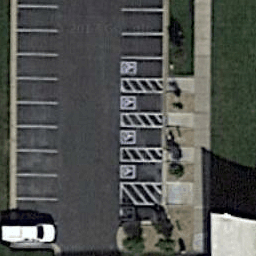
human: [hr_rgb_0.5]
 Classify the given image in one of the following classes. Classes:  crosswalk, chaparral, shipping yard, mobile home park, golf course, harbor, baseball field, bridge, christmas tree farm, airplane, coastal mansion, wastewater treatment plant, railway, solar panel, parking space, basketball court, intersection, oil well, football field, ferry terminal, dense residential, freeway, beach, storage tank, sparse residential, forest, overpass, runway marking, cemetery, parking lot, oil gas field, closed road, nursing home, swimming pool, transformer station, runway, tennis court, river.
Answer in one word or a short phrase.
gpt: parking space